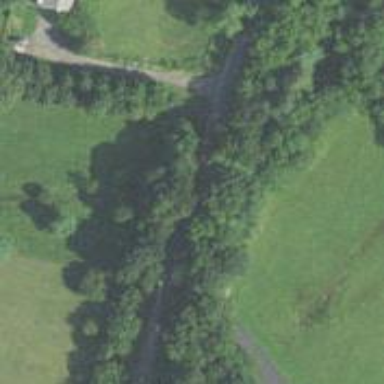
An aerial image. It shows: Culvert tunnel.